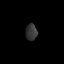
Tissue: skin
Cell type: Epithelial cells
Senescence score: 0.2597
Nuclear area (px): 191
Mean DAPI intensity: 51.45